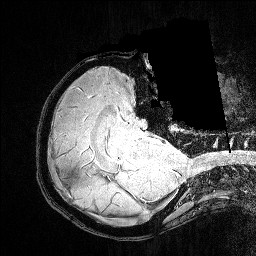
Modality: FLASH
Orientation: axial
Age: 24
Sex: female